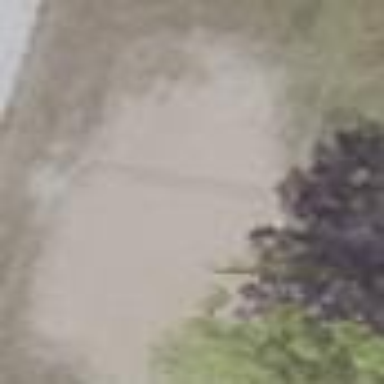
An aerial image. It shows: Sandy pitch for beach volleyball.